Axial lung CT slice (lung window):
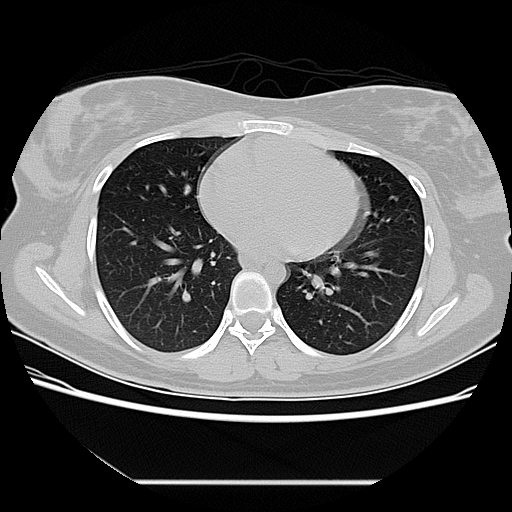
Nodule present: no